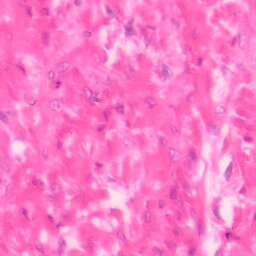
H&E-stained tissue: Colon